Interaction volume radius: 10 \u00c5
Interaction volume height: 25 \u00c5
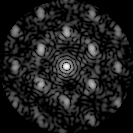
Disorder parameter: 0.4717